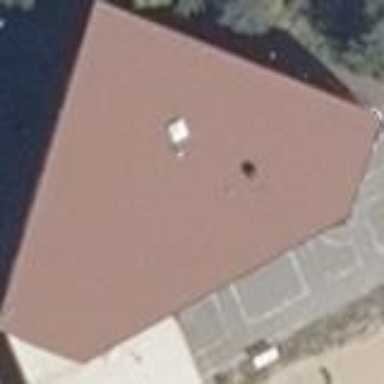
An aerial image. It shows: Kindergarten building.